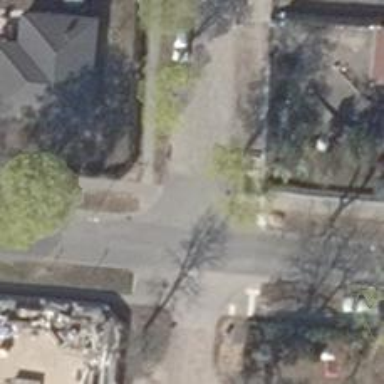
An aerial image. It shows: Residential road with separate sidewalks on both sides. The road surface is asphalt.